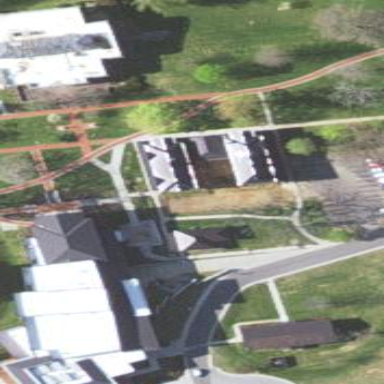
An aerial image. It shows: College building.